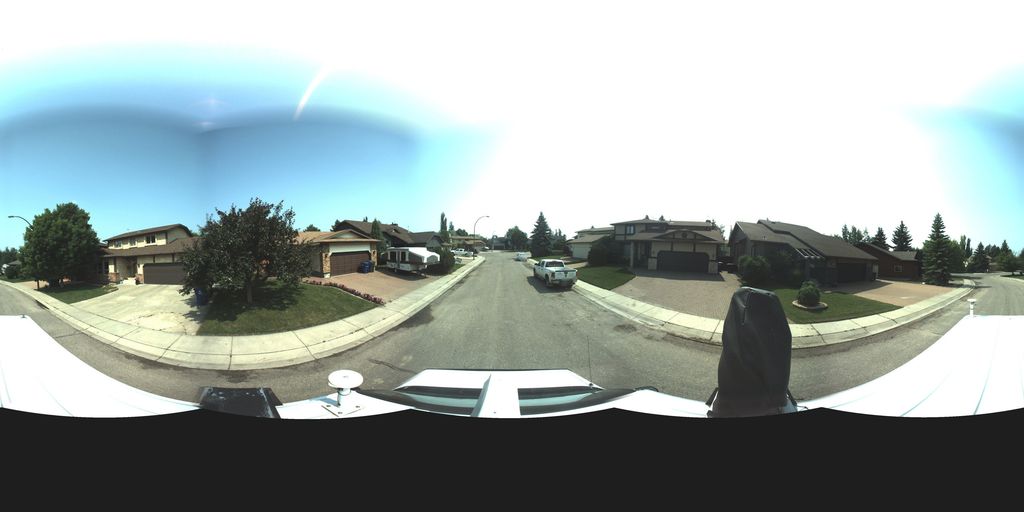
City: saskatoon